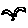
Label: bird